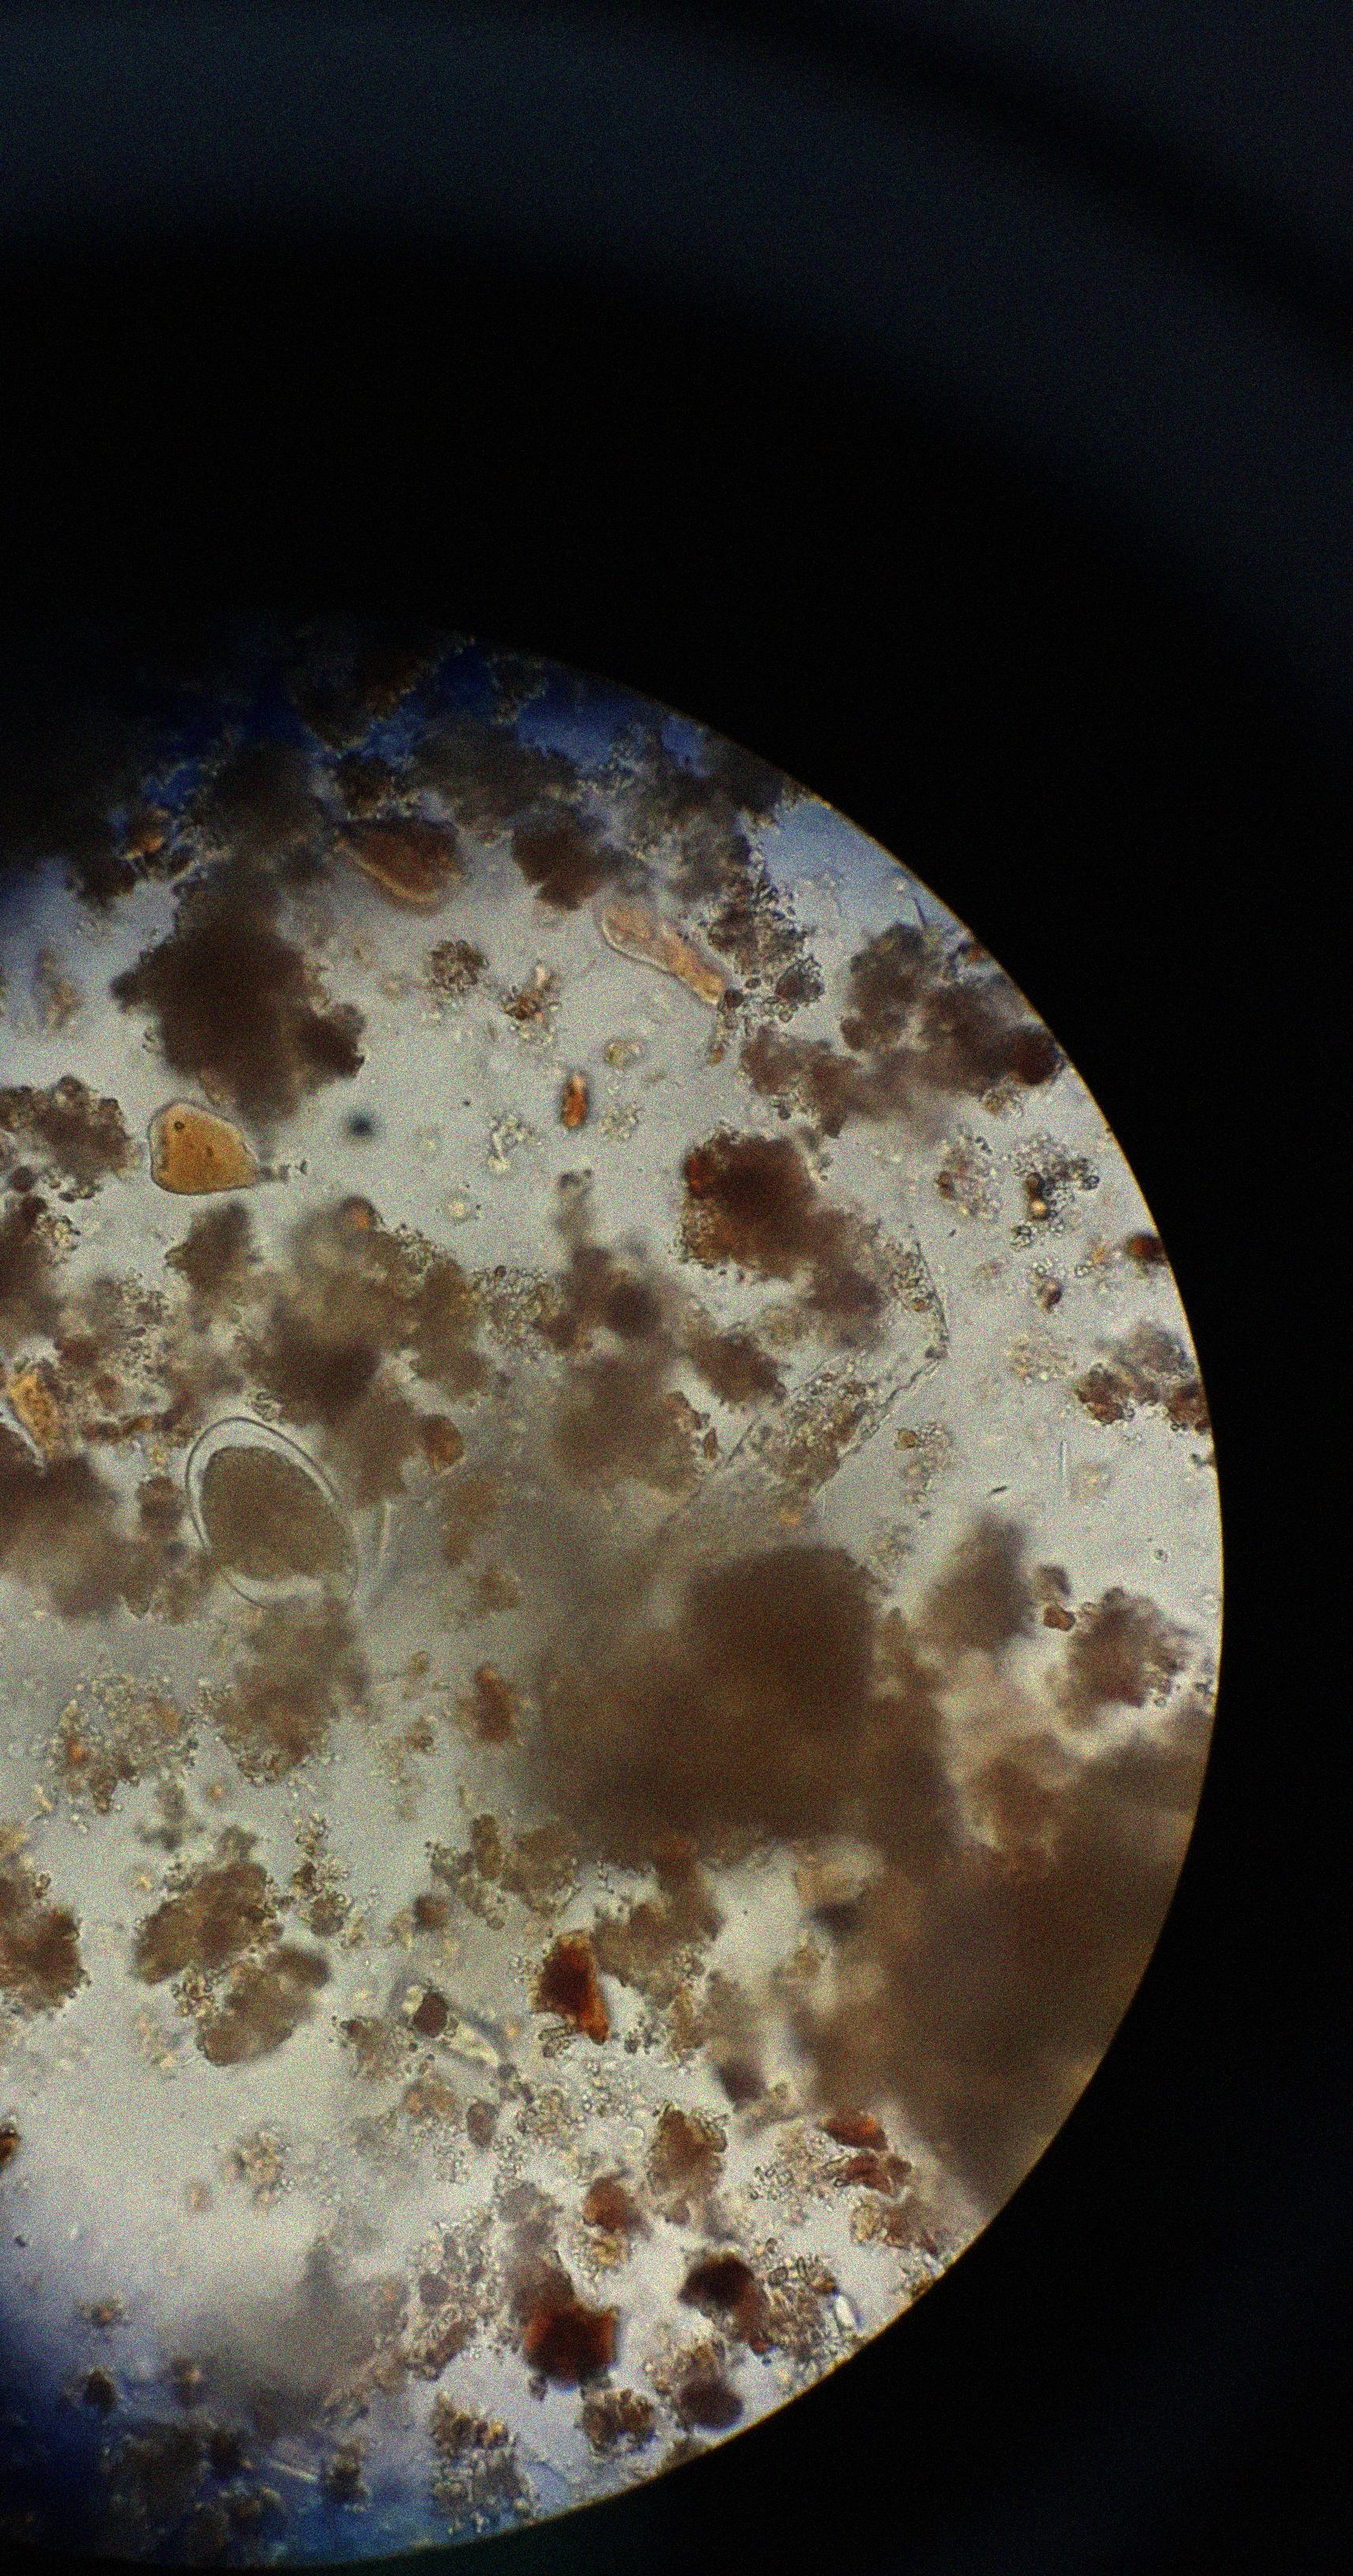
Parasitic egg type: Hookworm egg